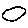
Label: moon